Field crop: maize
Growth stage: 2
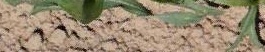
Species: maize